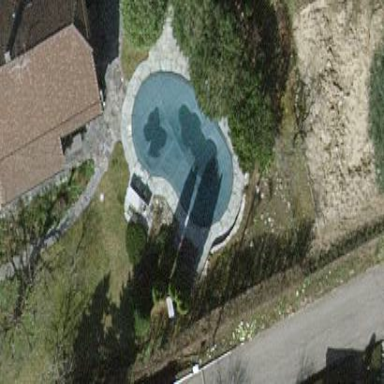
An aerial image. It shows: Swimming pool located in leisure land.